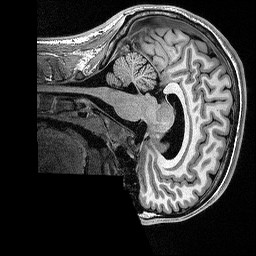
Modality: T1w
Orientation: sagittal
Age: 23
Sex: male
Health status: healthy
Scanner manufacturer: siemens
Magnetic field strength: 1.5 T
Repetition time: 2.73 s
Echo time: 0.00357 s